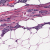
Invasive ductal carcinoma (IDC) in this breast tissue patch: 1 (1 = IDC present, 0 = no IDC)